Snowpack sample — Buffalo Mountain, Silverthorne, Colorado, USA (2/22/26, 2:02 PM MST)
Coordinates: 39.622, -106.113
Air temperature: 33 °F
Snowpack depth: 63 cm
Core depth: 20 cm
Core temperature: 24.8 °F
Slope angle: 11°, slope face: 116°
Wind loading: low
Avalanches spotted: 0
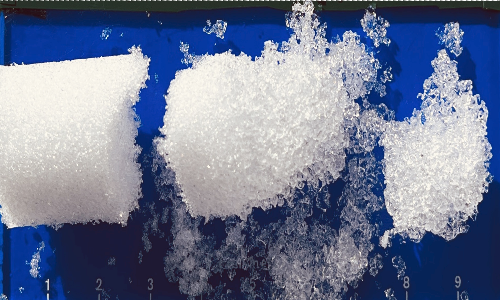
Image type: core
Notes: In a firebreak similar to site 1, minimal wind loading with no spotted avalanches (not many faces in view though)